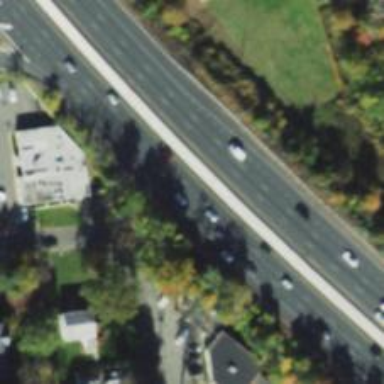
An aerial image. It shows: This image shows trunk highway that functions as expressway.